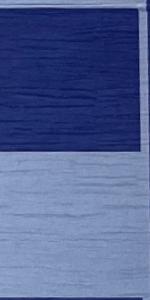
Label: Empty